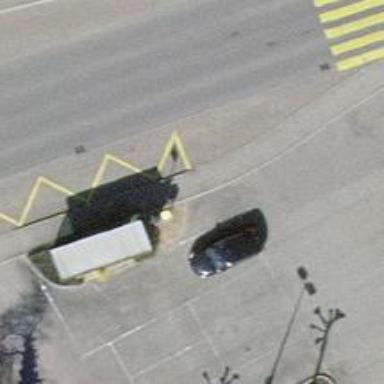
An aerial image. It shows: Post box.